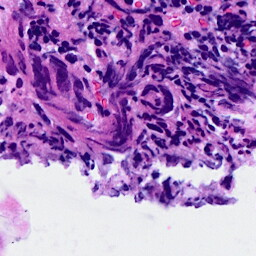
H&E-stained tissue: Breast